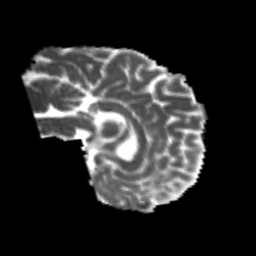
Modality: MD
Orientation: sagittal
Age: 25
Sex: female
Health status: healthy
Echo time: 0.074 s